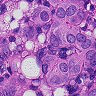
Metastatic tissue present: yes